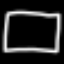
Label: square